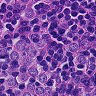
Metastatic tissue present: yes